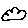
Label: cloud